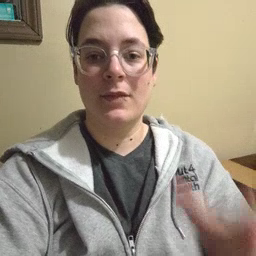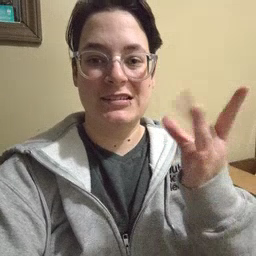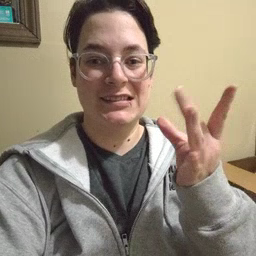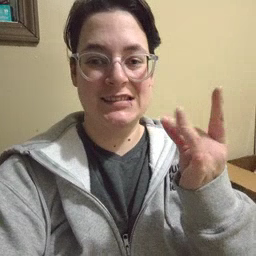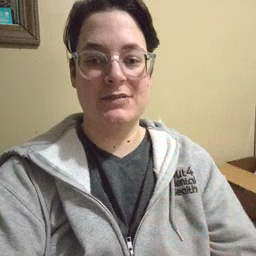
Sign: sticky